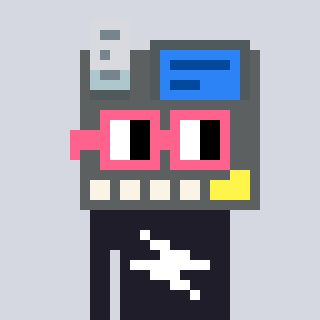
a pixel art character with square pink glasses, a cash register-shaped head and a grayscale-colored body on a cool background